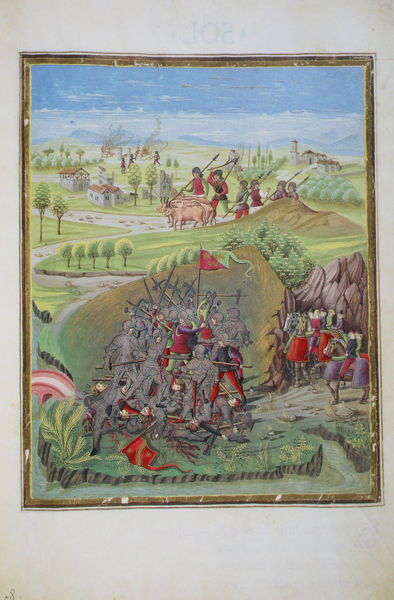
Titel: De Sphaera, Die Kinder des Mars
Standort: Modena
Institution: Biblioteca Estense
Schlagwörter: baum, berg, blau, felsen, feuer, himmel, kampf, kämpfer, wasser, wolken, bäume, fluss, grün, landschaft, menschen, stadt, grau, männer, schwarz, strasse, zeichnung, blick, gras, haus, rot, tiere, weg, wiese, malerei, tot, bild, bach, erde, felder, ferne, horizont, häuser, hügel, kühe, vieh, weide, brücke, busch, büsche, kirche, rauch, wege, blatt, bauern, pferd, pferde, reiter, fahnen, fahne, berge, fels, dorf, allee, herde, rind, schweine, brand, krieg, schlacht, soldaten, rinder, buch, burg, kreuz, flammen, haufen, festung, illustration, schwert, uniform, waffen, gemetzel, ritter, heer, rüstung, wimpel, buchseite, büme, mittelalter, krieger, zeichnerisch, siedlung, lanzen, baüme, hellebarden, flaggen, hinterhalt, ochsen, hirte, schlachtfeld, elefanten, dörfer, trum, buchmalerei, sclacht, serpentine, grün kirche, monatsbuch, landsachft